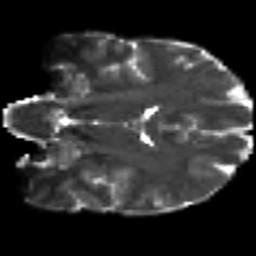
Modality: T2w
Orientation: coronal
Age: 26
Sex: male
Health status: healthy
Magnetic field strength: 3 T
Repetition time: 8.4 s
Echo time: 0.0926 s